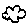
Label: cloud